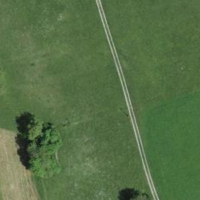
EUNIS habitat code: 25
Species observed at this site:
Cichorium intybus